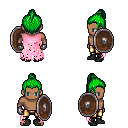
a pixel art fantasy rpg character, male body template, human, dark skin, pink tattered cape, gold greaves, green short topknot hairstyle, metal gloves, black shoes, shield, four views (front, back, left, right), 2x2 character sprite sheet, small pixel art, hard edges, no anti-aliasing